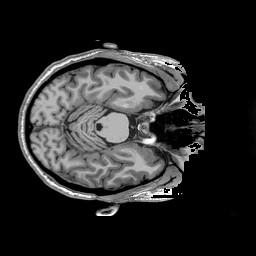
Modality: T1w
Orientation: coronal
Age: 49
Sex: male